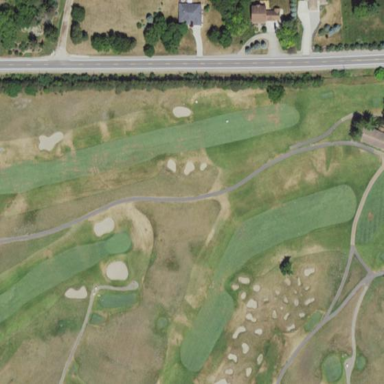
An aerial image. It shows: Rough area on grassy golf course.